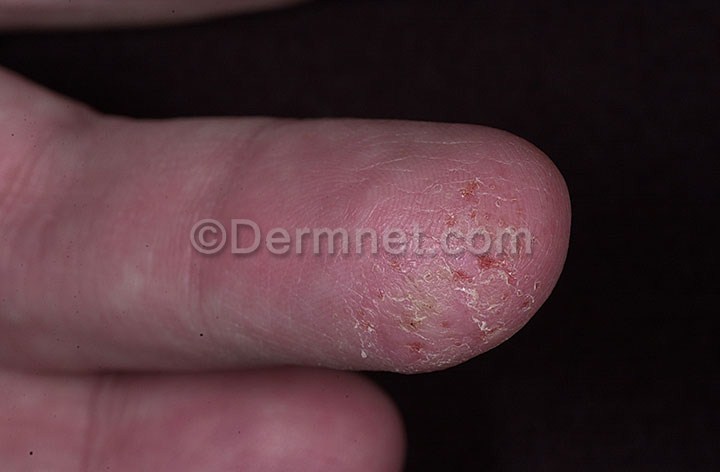
Disease: Eczema Photos